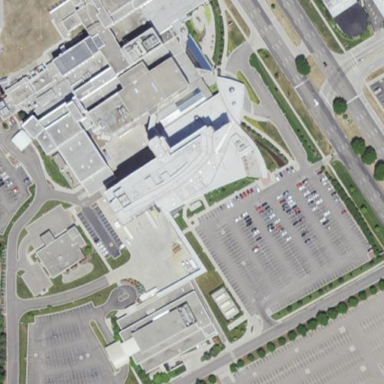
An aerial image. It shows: Hospital building.